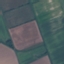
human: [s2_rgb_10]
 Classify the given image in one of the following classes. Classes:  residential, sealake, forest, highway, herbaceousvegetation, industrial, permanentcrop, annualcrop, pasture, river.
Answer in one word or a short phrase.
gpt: AnnualCrop